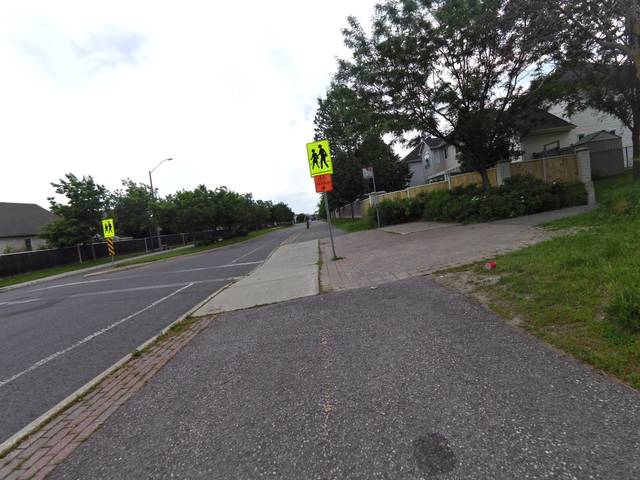
Region: Canada
Coordinates: 45.288, -75.71